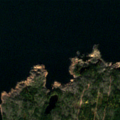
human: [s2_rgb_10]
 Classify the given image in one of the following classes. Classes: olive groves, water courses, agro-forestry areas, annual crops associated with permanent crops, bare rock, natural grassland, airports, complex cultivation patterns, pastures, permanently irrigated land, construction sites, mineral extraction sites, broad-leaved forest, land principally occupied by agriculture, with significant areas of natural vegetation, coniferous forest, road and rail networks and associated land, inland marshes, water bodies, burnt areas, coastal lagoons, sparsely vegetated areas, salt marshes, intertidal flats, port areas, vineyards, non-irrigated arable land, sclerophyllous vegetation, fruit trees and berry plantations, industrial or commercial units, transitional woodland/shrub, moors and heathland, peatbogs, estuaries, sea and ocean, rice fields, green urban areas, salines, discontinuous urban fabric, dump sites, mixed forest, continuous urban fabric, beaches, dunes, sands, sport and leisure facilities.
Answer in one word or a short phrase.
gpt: mixed forest, bare rock, sea and ocean